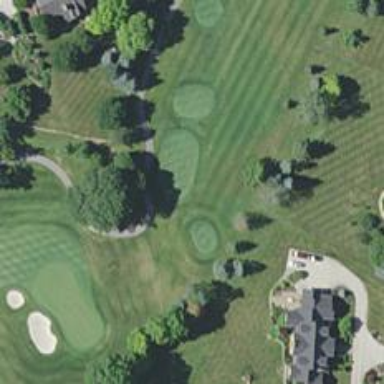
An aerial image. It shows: Path for both road and golf.